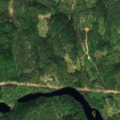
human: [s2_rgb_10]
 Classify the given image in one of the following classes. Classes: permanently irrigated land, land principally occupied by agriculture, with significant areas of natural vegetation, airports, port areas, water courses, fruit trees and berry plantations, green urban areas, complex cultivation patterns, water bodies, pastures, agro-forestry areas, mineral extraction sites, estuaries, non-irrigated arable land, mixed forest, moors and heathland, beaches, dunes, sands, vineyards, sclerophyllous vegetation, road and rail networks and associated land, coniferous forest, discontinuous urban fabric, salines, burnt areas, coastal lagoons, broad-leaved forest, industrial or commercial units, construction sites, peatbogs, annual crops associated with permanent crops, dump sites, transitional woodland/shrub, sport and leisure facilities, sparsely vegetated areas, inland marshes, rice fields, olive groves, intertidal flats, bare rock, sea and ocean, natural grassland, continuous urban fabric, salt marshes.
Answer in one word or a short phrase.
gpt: coniferous forest, mixed forest, transitional woodland/shrub